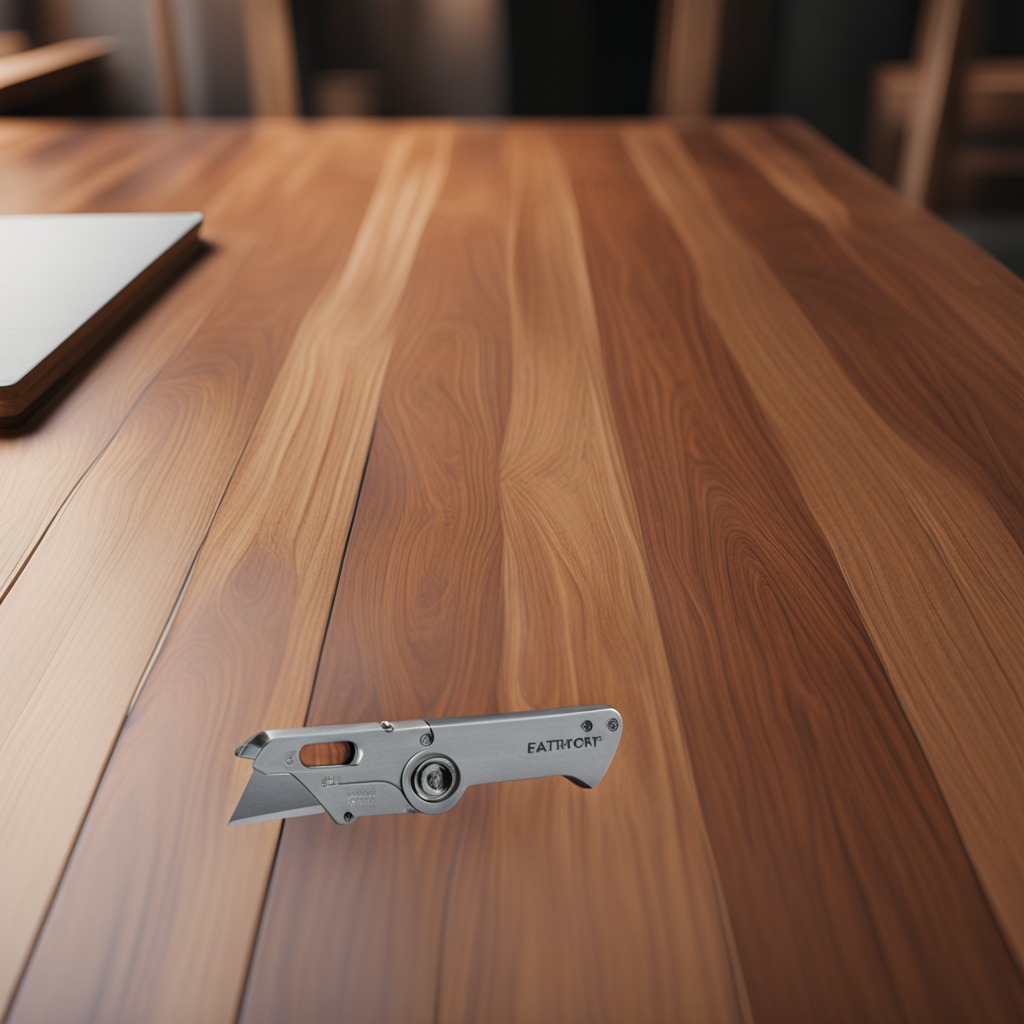
A utility knife lies on a wooden table in a carpentry studio with rich wood textures and side lighting.